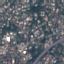
Land use / land cover class: Residential